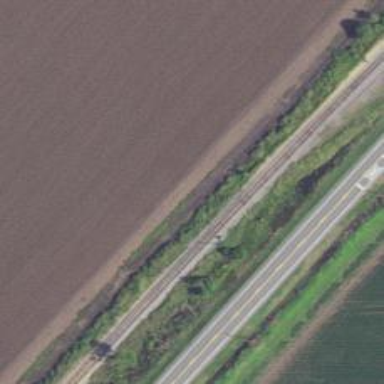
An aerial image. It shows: Abandoned railway.